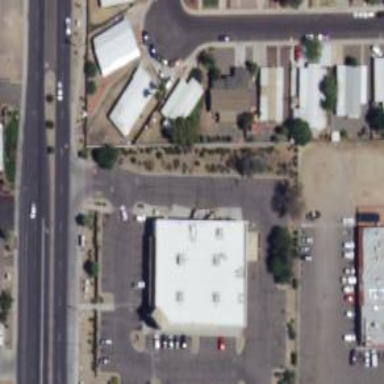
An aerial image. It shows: Pharmacy providing healthcare services.